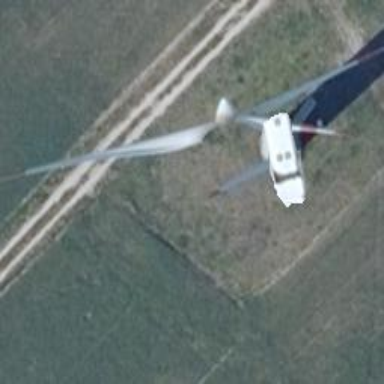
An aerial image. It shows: Wind generator with horizontal axis. The wind turbine is from Vestas.